Question: I have a 'mysql' table that holds the choices of music and I want to increment the value of each field by 1 which are selected. For example in my '$new_term' variable I have about four columns but in the table I have six. How do I increment the value of four columns by 1.
So far I have tried:
'''
$new_term = "'". implode("' , '" , $terms)."'";
'''
The '$new_term' variable looks like this if I echo or print it;
'''
'house', 'techno', 'trance'
'''
And my 'sql' query is:
'''
$query = mysql_query("INSERT INTO myMusic (".$new_term.") VALUES ("$new_term+1")");
'''
But that seems incorrect. Can you please help get the right query? Thanks.
Here is my table structure

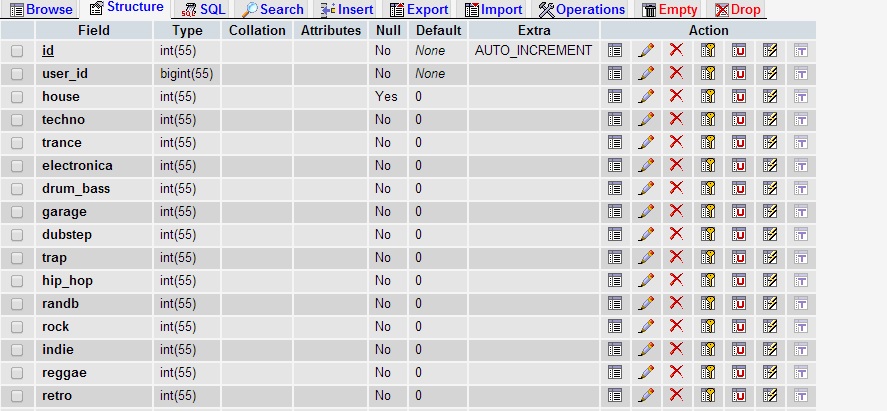
Answer: Do you mean something like this:
'''
<?
$a = Array();
foreach ($terms as $term) $a[] = "'{$term}' = '{$term}'+1";
$sql = "UPDATE 'myMusic' SET ".join(', ',$a);
echo $sql;
?>
'''
This should give you
'''
UPDATE 'myMusic' SET 'house' = 'house'+1, 'techno' = 'techno'+1, 'trance' = 'trance'+1
'''
And you should not use function because:
> This extension is deprecated as of PHP 5.5.0, and will be removed in
the future. Instead, the MySQLi or PDO_MySQL extension should be used.
See also MySQL: choosing an API guide and related FAQ for more
information.
More at <URL>